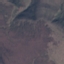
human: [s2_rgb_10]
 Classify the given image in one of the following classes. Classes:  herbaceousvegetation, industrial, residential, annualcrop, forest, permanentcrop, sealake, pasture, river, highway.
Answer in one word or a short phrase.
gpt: HerbaceousVegetation